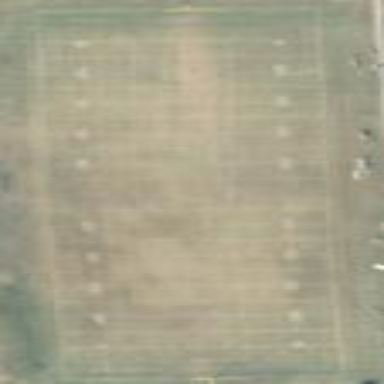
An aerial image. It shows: American football pitch.